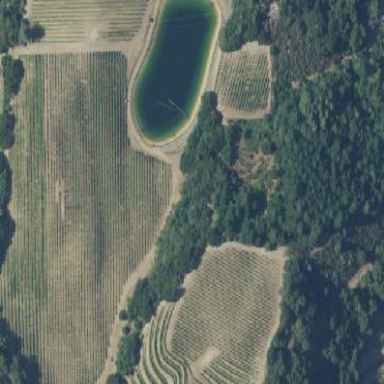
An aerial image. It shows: Vineyard with wine grapes as the main crop.